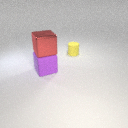
large purple rubber cube below large red metal cube